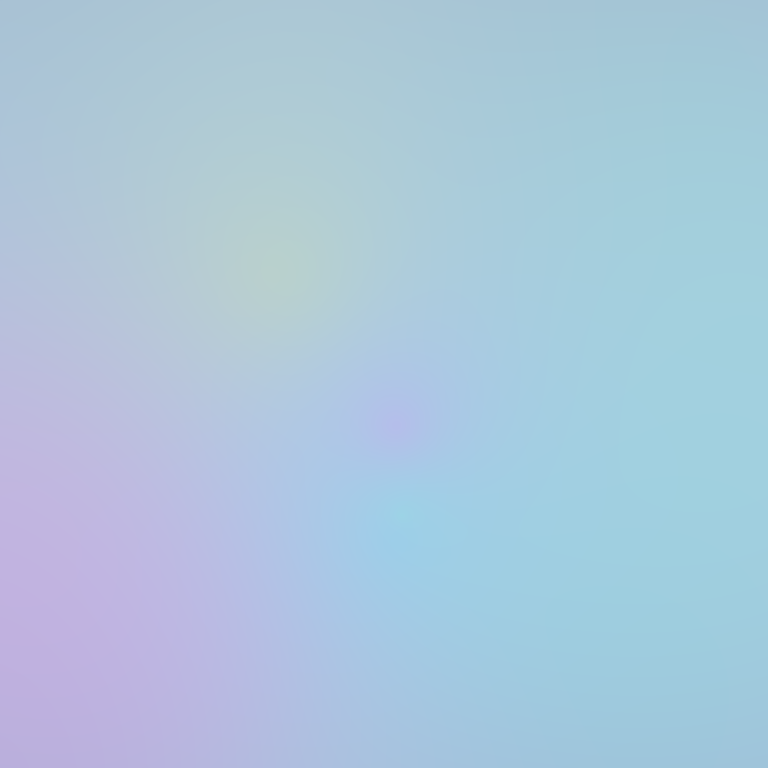
Abstract light effect, smooth gradient from soft blue to gentle lavender, serene atmosphere, diffuse glow, no room, no furniture, no objects.